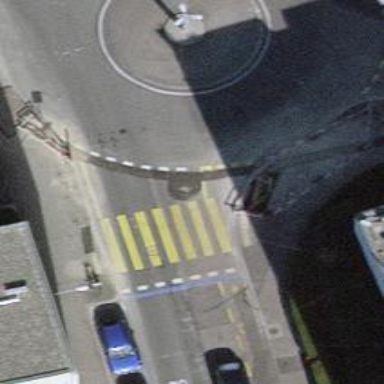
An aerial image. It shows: Marked zebra crossing on the road.